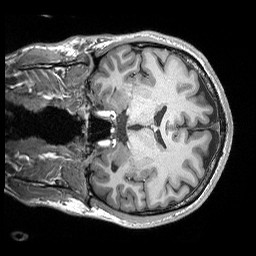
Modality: T1w
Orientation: coronal
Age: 25
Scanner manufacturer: siemens
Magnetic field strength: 3 T
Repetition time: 2.3 s
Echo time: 0.00296 s